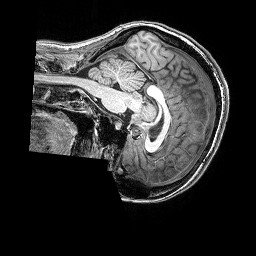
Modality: T1w
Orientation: sagittal
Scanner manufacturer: siemens
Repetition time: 2.5 s
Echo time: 0.00341 s